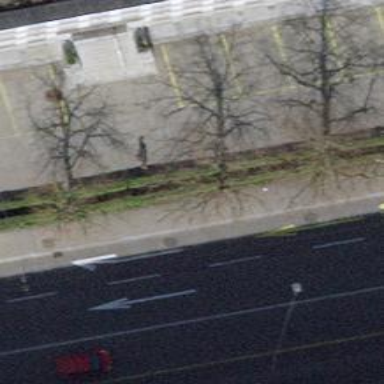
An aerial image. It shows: Tree-lined avenue.